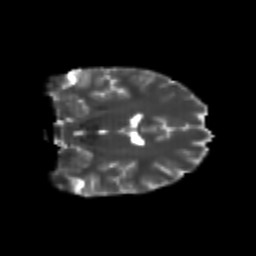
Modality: T2w
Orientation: coronal
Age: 21
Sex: female
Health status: healthy
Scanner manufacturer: philips
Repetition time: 7.389 s
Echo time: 0.08599 s